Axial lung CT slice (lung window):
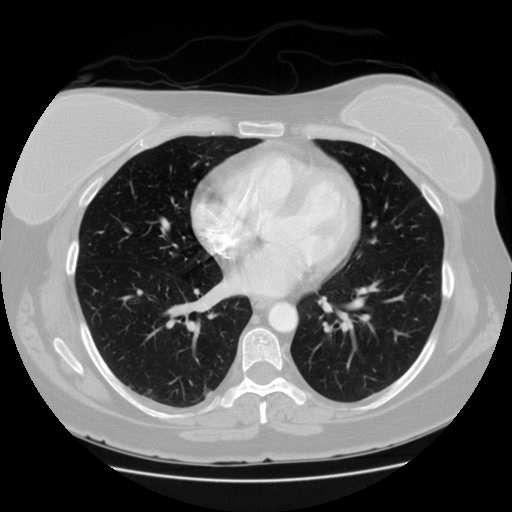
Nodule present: no